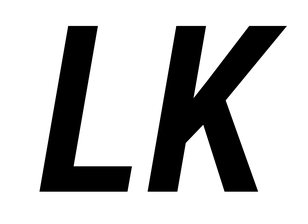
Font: Roboto-Italic_Condensed_SemiBold_Italic